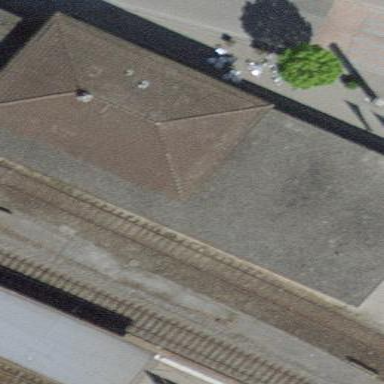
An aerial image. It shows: Train station building with hipped roof.